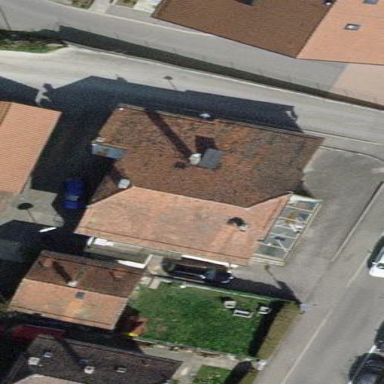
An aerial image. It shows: School building with half-hipped roof.